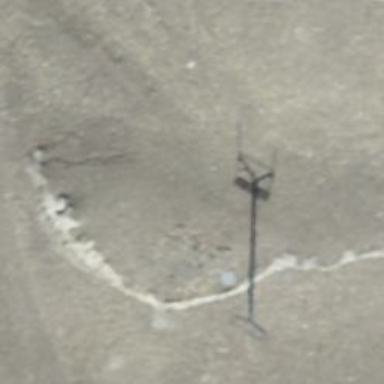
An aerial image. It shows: Communication tower.